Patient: sex M, age 45
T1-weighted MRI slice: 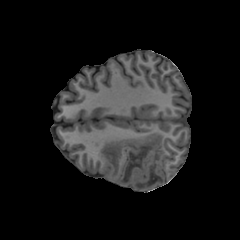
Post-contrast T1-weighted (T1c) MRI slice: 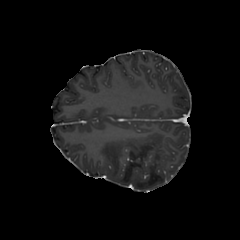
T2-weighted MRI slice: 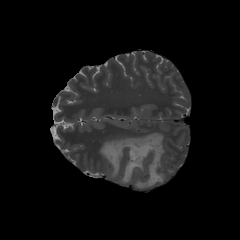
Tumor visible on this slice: yes
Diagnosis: Astrocytoma, IDH-wildtype
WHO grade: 2